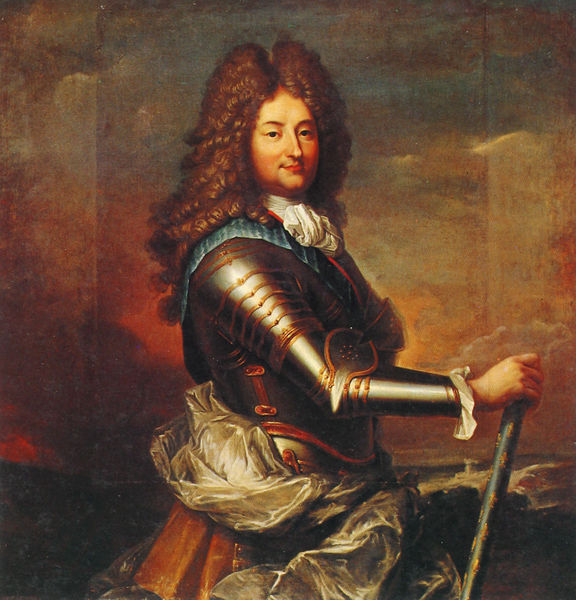
Titel: Philippe, Herzog von Orléans
Künstler: Französische Schule
Institution: Versailles, Musée de Versailles
Schlagwörter: gemälde, himmel, mann, meer, wasser, wolken, abend, nase, stirn, blick, rot, tuch, augen, falten, gesicht, kragen, silber, bildnis, portrait, porträt, gold, haare, stoff, adel, kinn, locken, perücke, lächeln, gischt, düster, stab, kaiser, könig, glanz, halstuch, metall, eisen, panzer, schwert, herrscher, ritter, rüstung, rasiert, scharnier, lilien, taft, perrücke, menschette, ahnd, harnsich